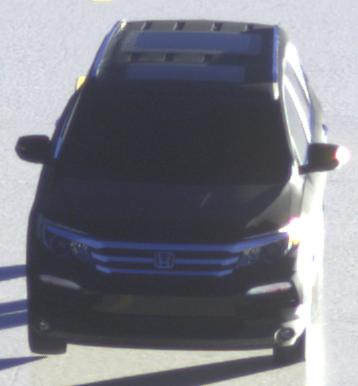
Make: Honda
Model: Pilot
Detailed model: 3
Model produced from: 2015
Model produced until: 2022
Doors: 5
Color: black
Road condition: wet road
Daytime: sunrise or sunset
Contrast: high contrast